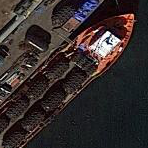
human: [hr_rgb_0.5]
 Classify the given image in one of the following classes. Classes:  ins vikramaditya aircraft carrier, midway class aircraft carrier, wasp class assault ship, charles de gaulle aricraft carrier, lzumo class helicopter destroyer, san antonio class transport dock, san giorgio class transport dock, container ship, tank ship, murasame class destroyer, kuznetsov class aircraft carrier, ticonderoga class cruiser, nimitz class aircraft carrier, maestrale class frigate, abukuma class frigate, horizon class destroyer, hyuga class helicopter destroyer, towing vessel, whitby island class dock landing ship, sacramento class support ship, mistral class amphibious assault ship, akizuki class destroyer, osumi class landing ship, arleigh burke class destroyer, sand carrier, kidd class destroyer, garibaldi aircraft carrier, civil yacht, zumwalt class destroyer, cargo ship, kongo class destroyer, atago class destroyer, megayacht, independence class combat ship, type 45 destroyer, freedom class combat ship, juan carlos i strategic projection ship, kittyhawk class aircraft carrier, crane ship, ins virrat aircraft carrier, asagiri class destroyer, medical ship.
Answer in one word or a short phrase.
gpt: Cargo ship